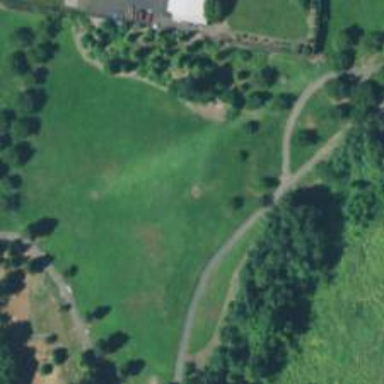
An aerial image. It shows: Disc golf hole.